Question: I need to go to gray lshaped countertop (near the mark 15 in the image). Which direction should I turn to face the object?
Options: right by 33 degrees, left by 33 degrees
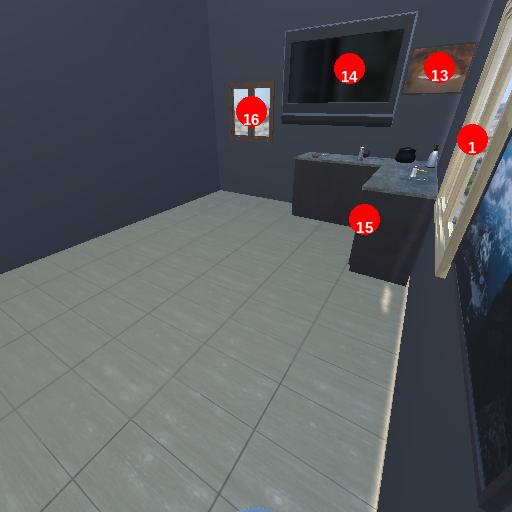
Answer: right by 33 degrees